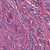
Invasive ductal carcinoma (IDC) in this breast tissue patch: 1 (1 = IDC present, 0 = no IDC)